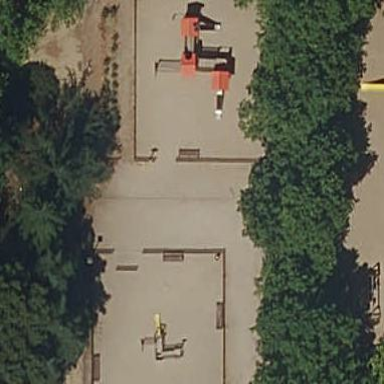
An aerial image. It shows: Playground area for leisure land.